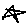
Label: star